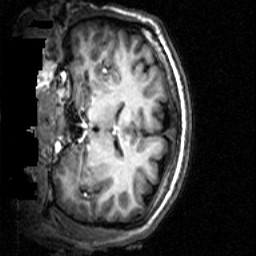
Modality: T1w
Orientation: coronal
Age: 25
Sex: female